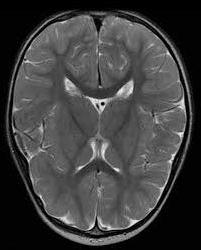
Label: notumor